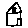
Label: house